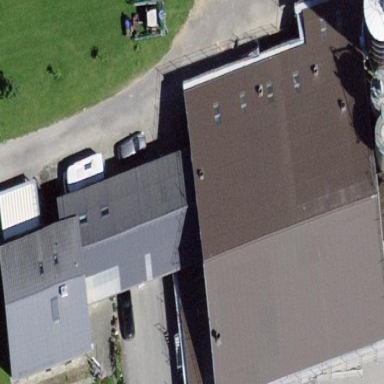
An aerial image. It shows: Farm building.